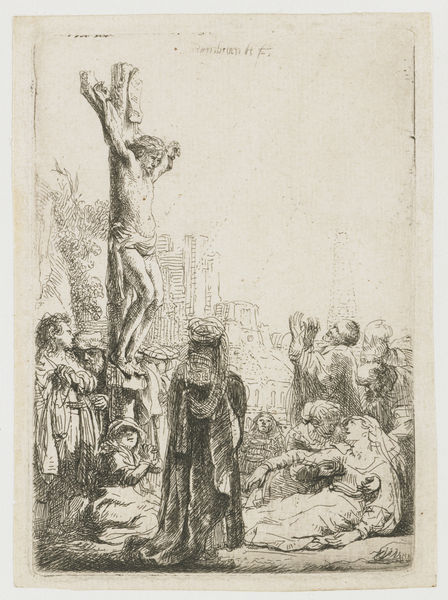
Titel: Een blinde draailierspeler met familie ontvangt een aalmoes
Künstler: Rembrandt Harmensz. van Rijn
Standort: Amsterdam
Institution: Rijksmuseum
Schlagwörter: holz, zeichnung, inschrift, nägel, kreuz, radierung, jesus, kreuzigung, pieta, bitte, turban